Question: I'm coming from this question <URL> where the answer given allows me to produce a contour plot like the one shown below, using the code that is farther down.

import scipy as sp
from scipy import stats
import pylab as pl
'''
x = [1.81,1.715,1.78,1.613,1.629,1.714,1.62,1.738,1.495,1.669,1.57,1.877,1.385,2.129, 2.016,1.606,1.444,2.103,1.397,1.854,1.327,1.377,1.798,1.684,2.186,2.079,1.32, 1.452,2.272,1.313,1.762,2.308,2.285,2.328,2.288,2.345,2.237,2.078,2.057,1.505, 2.595,2.176,2.501,0.942,2.424,2.49,2.65,1.303,2.43,2.241,0.897,1.731,2.464,1.638, 0.867,2.392,3.248,2.608,2.733,0.745,2.715,3.078,2.571,0.771,1.071,2.574,3.343, 2.835,2.629,3.421,0.642,2.571,2.698,0.595,2.912,0.563,2.832,2.636,3.149,2.522, 0.836,0.894,0.447,1.304,1.132,2.488,3.363,2.961,1.317,2.387,0.036,2.199,0.356, 3.036,2.103,2.894,-0.097,0.069,2.688,-0.083,0.653,3.247,3.045,3.197,2.963,2.473, 2.571,3.333,3.009,1.281,3.257,3.116,2.673,2.901,2.903,2.634,-0.291,-0.29,0.212]
y = [0.924,0.915,0.914,0.91,0.909,0.905,0.905,0.893,0.886,0.881,0.873,0.873,0.844, 0.838,0.83,0.817,0.811,0.809,0.807,0.803,0.802,0.792,0.777,0.774,0.774,0.77,0.748, 0.746,0.742,0.734,0.729,0.726,0.722,0.677,0.676,0.672,0.635,0.62,0.62,0.608,0.605, 0.587,0.586,0.578,0.571,0.569,0.549,0.544,0.535,0.53,0.529,0.513,0.499,0.497, 0.496,0.496,0.49,0.486,0.482,0.476,0.474,0.473,0.471,0.47,0.459,0.444,0.438,0.435, 0.428,0.419,0.411,0.4,0.396,0.384,0.378,0.368,0.362,0.362,0.361,0.357,0.347,0.346, 0.344,0.33,0.322,0.319,0.318,0.305,0.296,0.296,0.289,0.288,0.288,0.288,0.287, 0.286,0.283,0.283,0.278,0.274,0.264,0.259,0.248,0.244,0.241,0.239,0.238,0.237, 0.23,0.222,0.221,0.218,0.214,0.212,0.207,0.205,0.196,0.19,0.182]
xmin, xmax = min(x), max(x)
ymin, ymax = min(y), max(y)
# Generate KDE
x1, y1 = sp.mgrid[xmin:xmax:100j, ymin:ymax:100j]
positions = sp.vstack([x1.ravel(), y1.ravel()])
values = sp.vstack([x, y])
kernel = stats.gaussian_kde(values)
kde = sp.reshape(kernel(positions).T, x1.shape)
# plotting
CS = pl.contour(x1,y1,kde)
pl.clabel(CS, inline=1, fontsize=10, zorder=6)
pl.show()
'''
Here python is deciding the values of the levels where to set the contour curves. I know I can define those levels manually using something like:
'''
levels = np.arange(0.2, 1., 0.2)
CS = plt.contour(x1,y1,kde,levels)
'''
but I'd like to know how I can obtain and store those values selected by python so as to end up with a list that, in the case of the image shown above, would look like:
'''
levels = [0.7, 0.6, 0.5, 0.4, 0.3, 0.2, 0.1]
'''
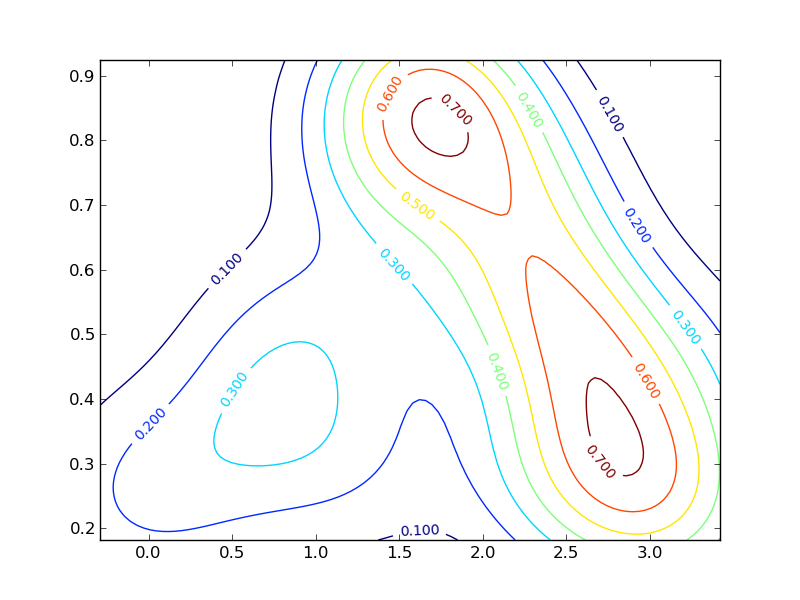
Answer: The levels live on the ContourSet object:
'''
CS = pl.contour(x1,y1,kde)
levels = CS.levels
'''